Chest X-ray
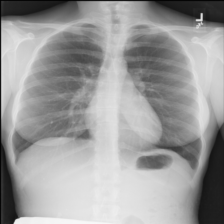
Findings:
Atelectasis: negative
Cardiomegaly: negative
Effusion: negative
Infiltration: negative
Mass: negative
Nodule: negative
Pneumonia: negative
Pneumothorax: negative
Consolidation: negative
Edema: negative
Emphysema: negative
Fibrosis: negative
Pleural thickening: negative
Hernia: negative